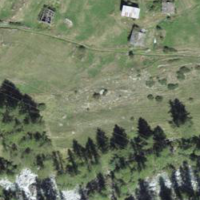
EUNIS habitat code: 26
Species observed at this site:
Lotus corniculatus